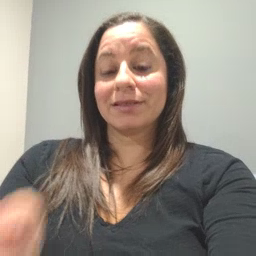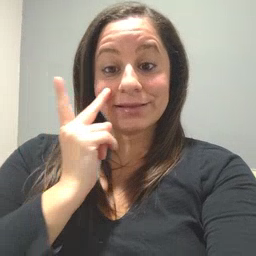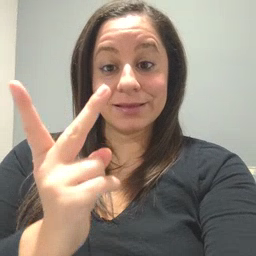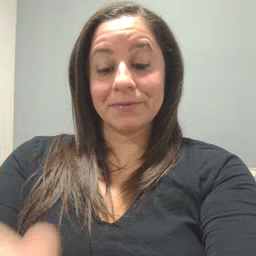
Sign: see